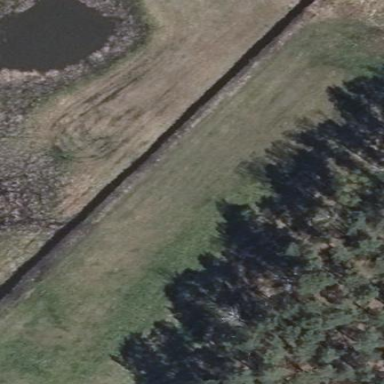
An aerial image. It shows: Bog wetland.